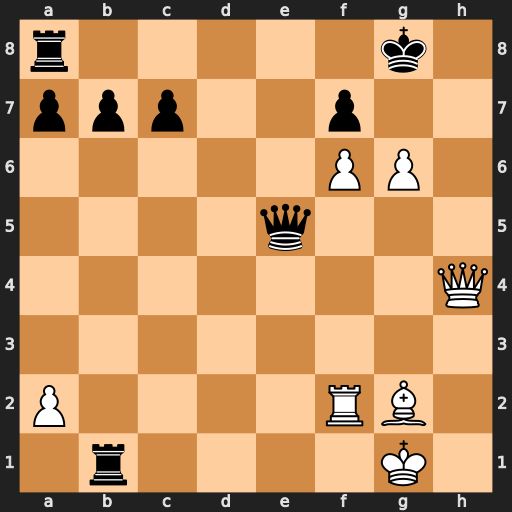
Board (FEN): r5k1/ppp2p2/5PP1/4q3/7Q/8/P4RB1/1r4K1
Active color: w
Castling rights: -
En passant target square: -
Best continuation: Bf1 Rxf1+ Kxf1 fxg6 Qh6 Qb5+ Kg1